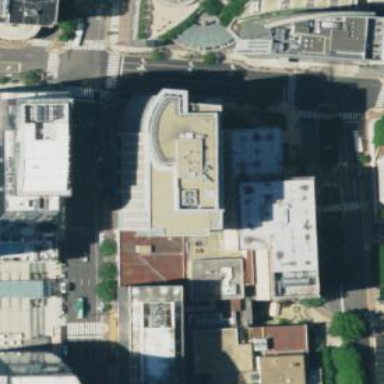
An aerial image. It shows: Office building.